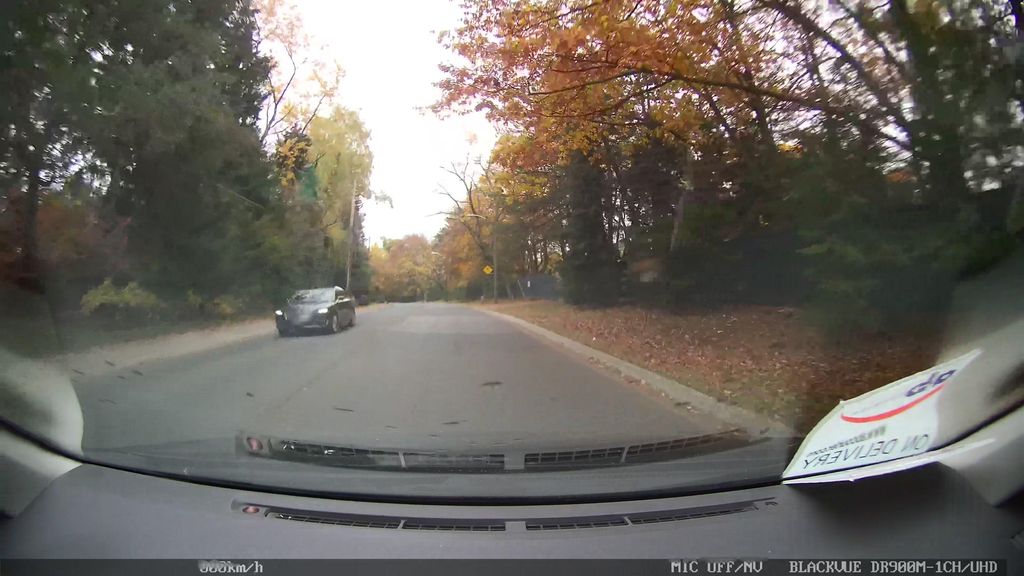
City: toronto